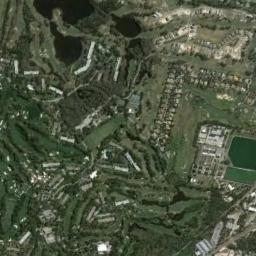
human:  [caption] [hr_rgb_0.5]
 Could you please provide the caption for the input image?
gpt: The golf course has some lakes, Fairways, Barrier trees and sandpits and lots of houses arranged neatly are also in the golf course .

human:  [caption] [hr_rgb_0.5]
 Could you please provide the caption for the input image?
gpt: Several winding paths lead to different sand bunkers .

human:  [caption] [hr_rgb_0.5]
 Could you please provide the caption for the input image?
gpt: There are many buildings beside the golf course .

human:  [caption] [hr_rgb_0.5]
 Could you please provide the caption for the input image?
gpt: There are many bunkers and paths and a few lakes on a large green lawn on the golf course with many linear trees and many buildings .

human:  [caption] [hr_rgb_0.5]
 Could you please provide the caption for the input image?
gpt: There are some lakes and many green trees on the golf course with many buildings around .